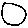
Label: circle